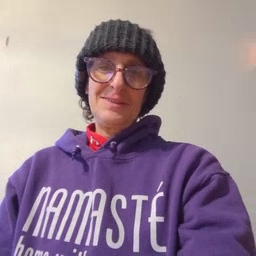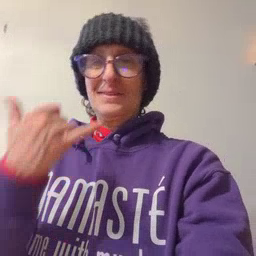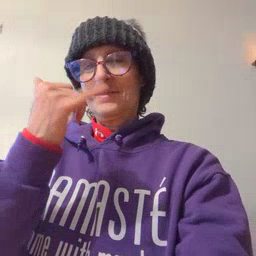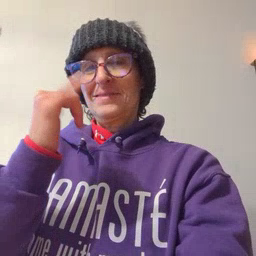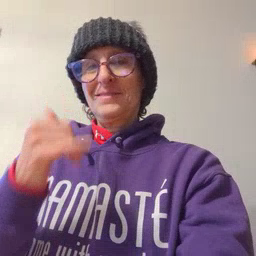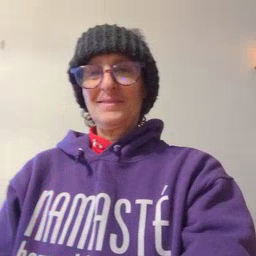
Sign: yellow